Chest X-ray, PA view. Patient: 36 years old, sex F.
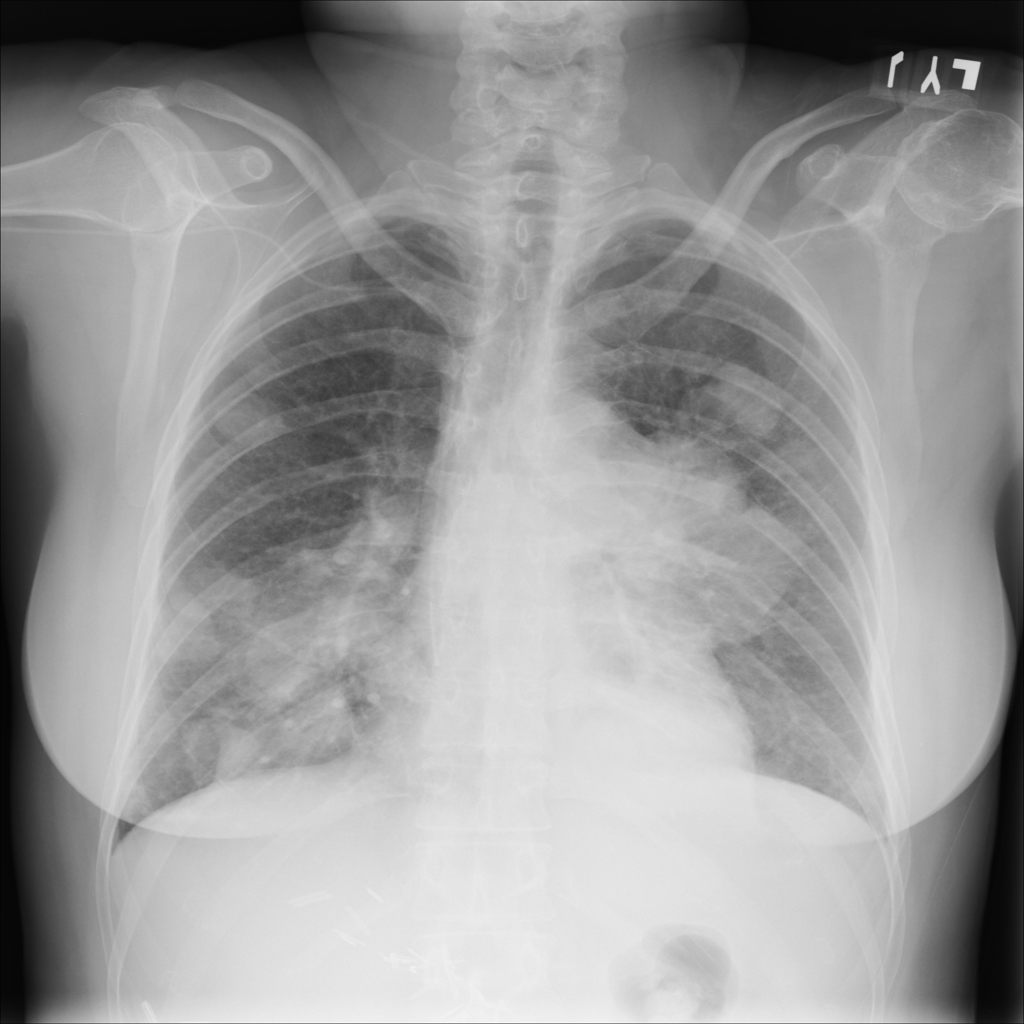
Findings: Nodule